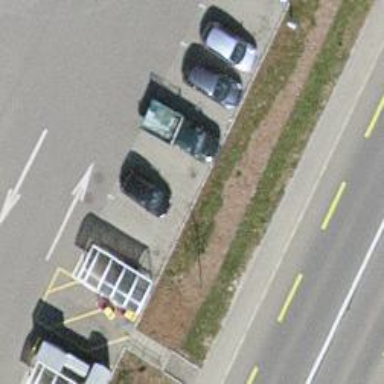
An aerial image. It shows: Charging station.